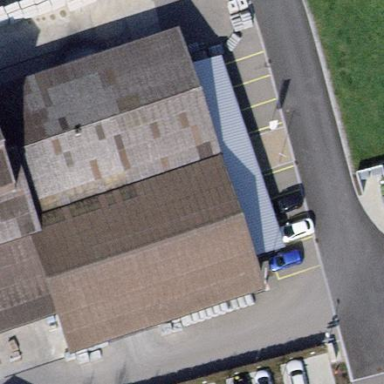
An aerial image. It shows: Building with gabled roof made of eternit material. The roof orientation is along the structure.